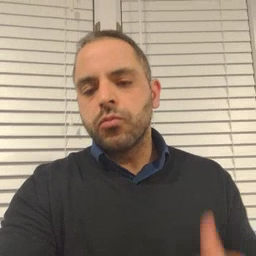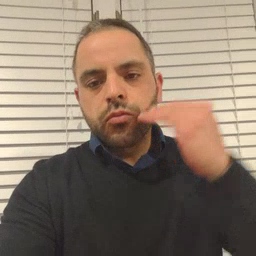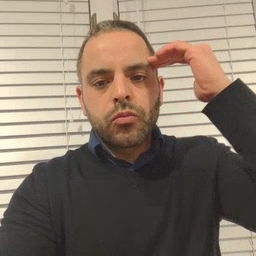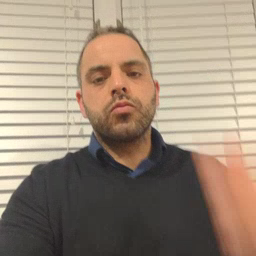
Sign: head